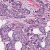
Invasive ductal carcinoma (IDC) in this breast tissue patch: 1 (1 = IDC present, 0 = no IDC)